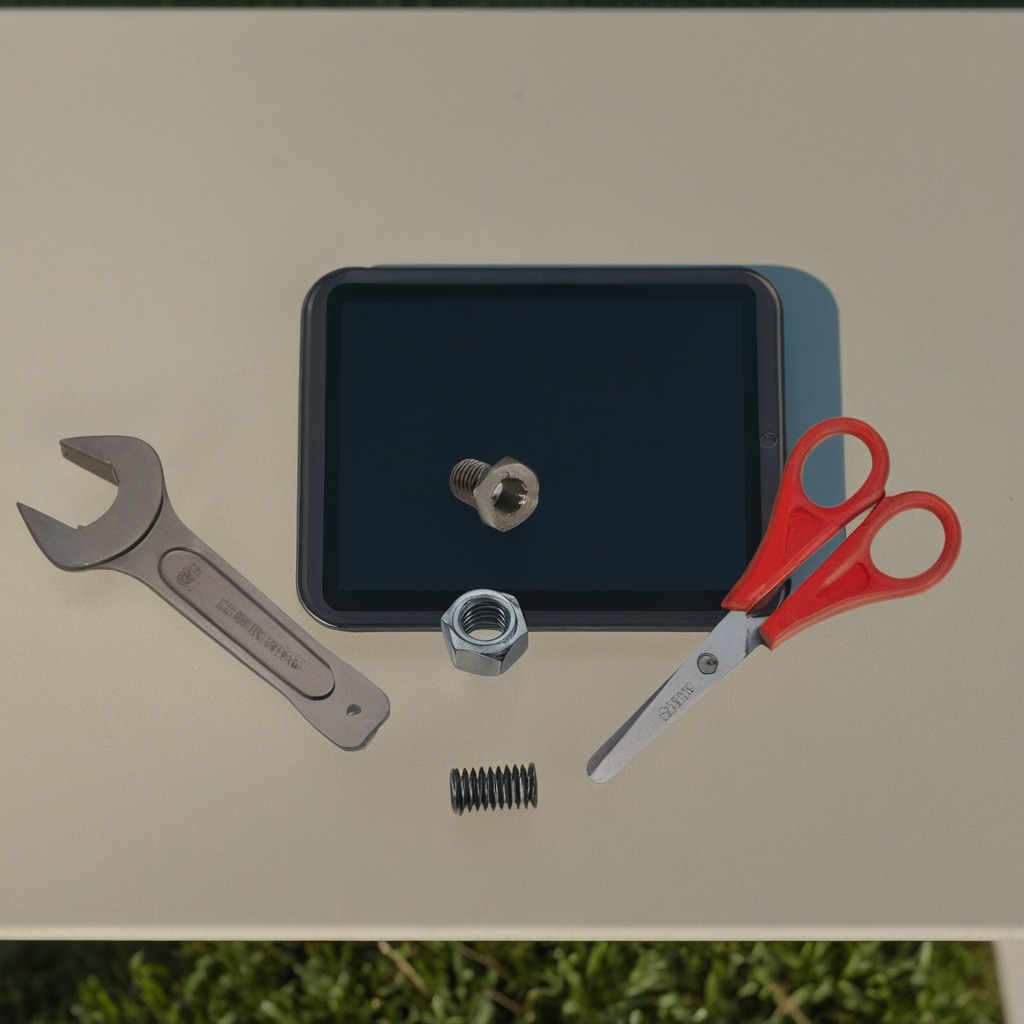
A metal machine screw, a coiled metal spring, a metal nut, a pair of scissors, and a wrench are lying on the textured surface.